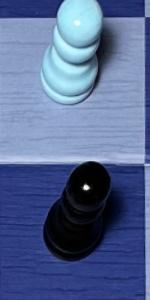
Label: Pawn_Black